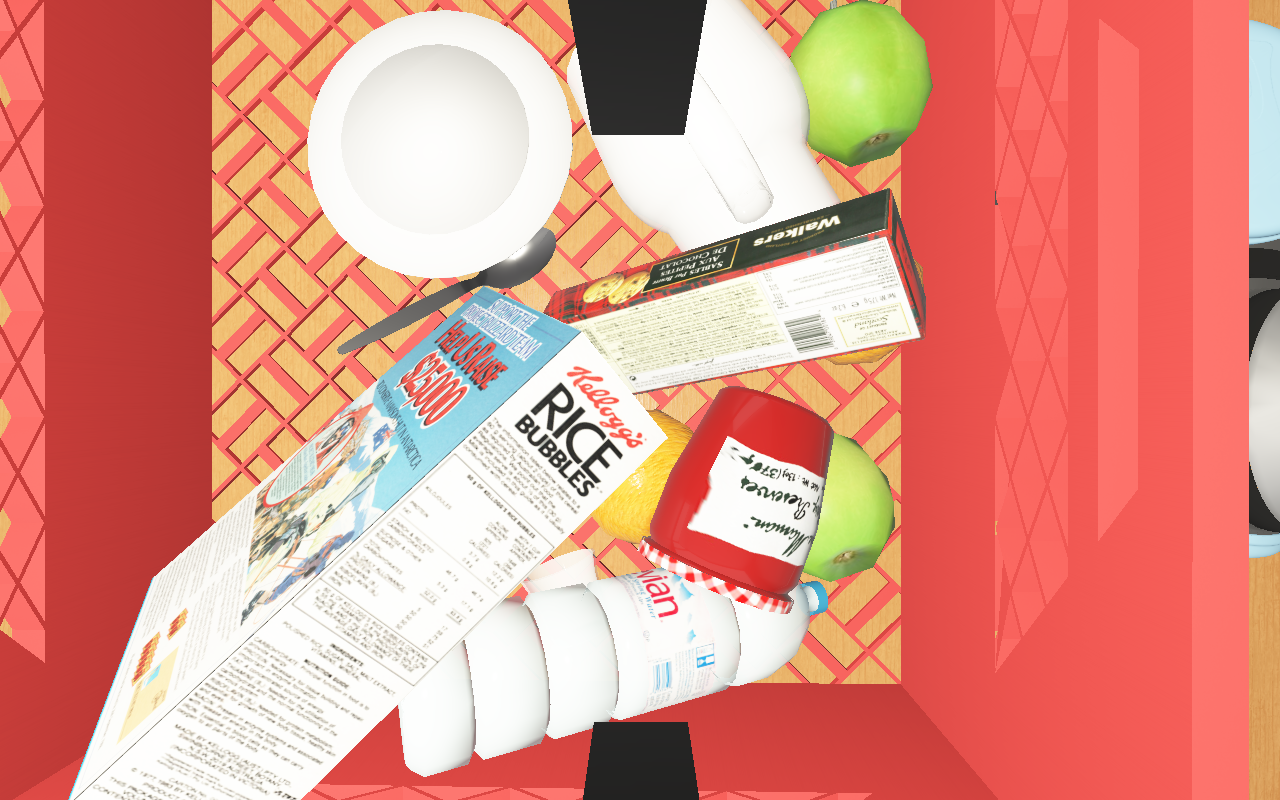
Objects in the scene:
water bottle
apple
orange
glass
wineglass
honey jar
cereal box
cereal box